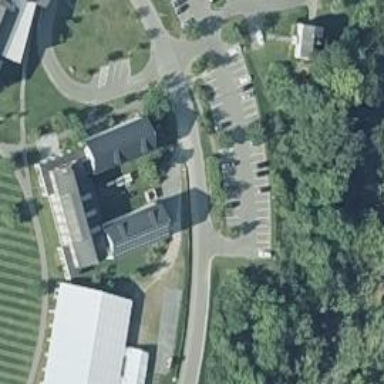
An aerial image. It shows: Parking space is available.